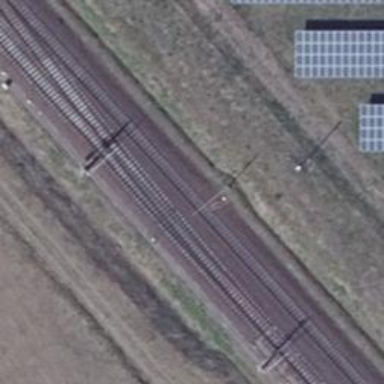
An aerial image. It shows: Railway track with contact lines for electrification.